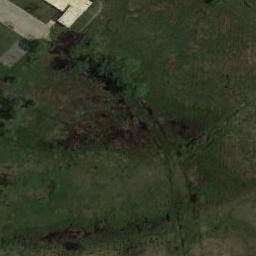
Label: meadow